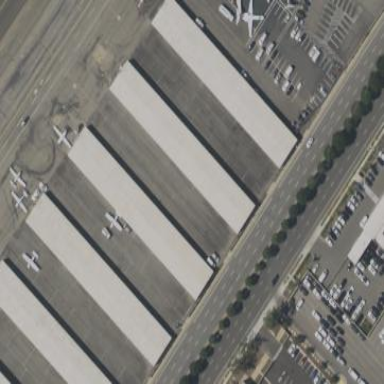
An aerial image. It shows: Hangar at the airport.